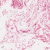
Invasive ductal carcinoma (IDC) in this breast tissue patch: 0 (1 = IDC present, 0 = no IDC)